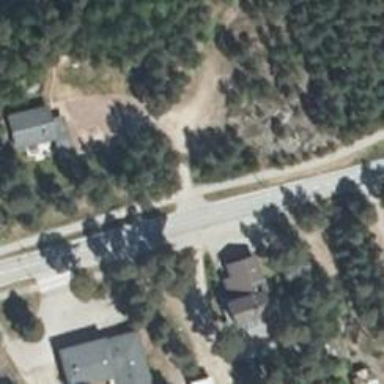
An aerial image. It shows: Asphalt cycleway.